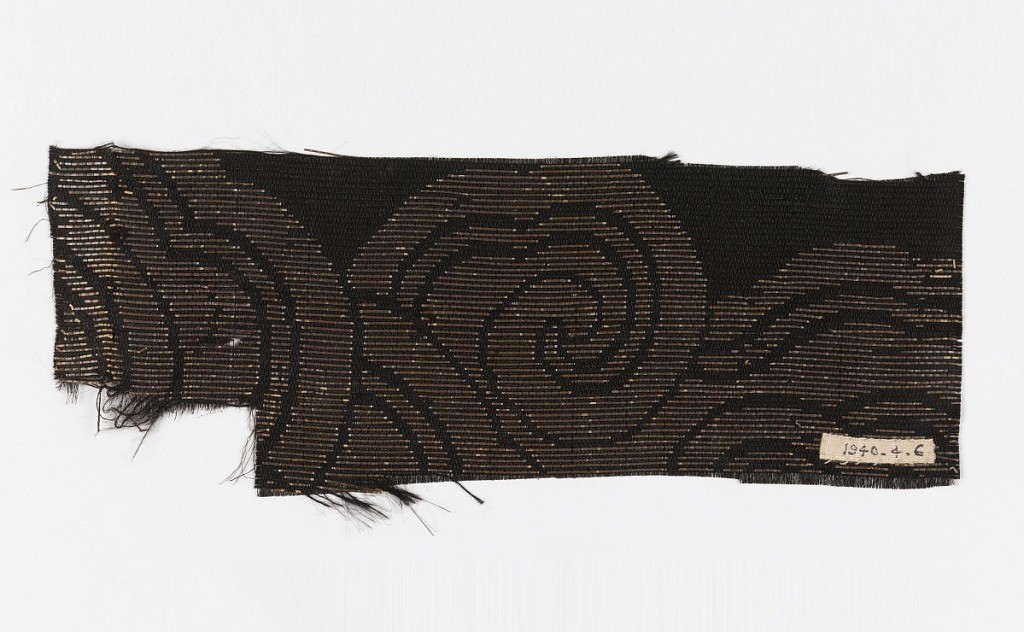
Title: Textile
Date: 19th century
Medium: silk, paper with applied gold foil Technique: plain compound twill
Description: Black twill ground with incomplete design, in flat gold threads, of cloud forms. Gold leaf almost entirely gone.